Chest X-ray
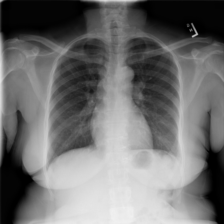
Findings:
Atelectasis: negative
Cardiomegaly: negative
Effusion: negative
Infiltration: negative
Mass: negative
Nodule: negative
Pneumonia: negative
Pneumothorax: negative
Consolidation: negative
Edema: negative
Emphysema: negative
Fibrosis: negative
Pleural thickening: negative
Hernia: negative